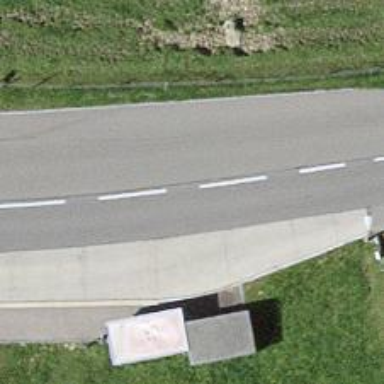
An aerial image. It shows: Bus stop with designated public transport stop position.